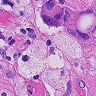
Metastatic tissue present: yes